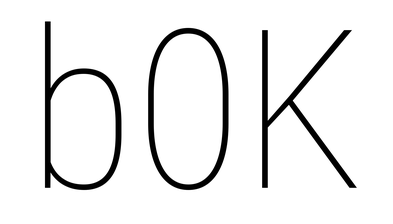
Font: Roboto_Condensed_Thin